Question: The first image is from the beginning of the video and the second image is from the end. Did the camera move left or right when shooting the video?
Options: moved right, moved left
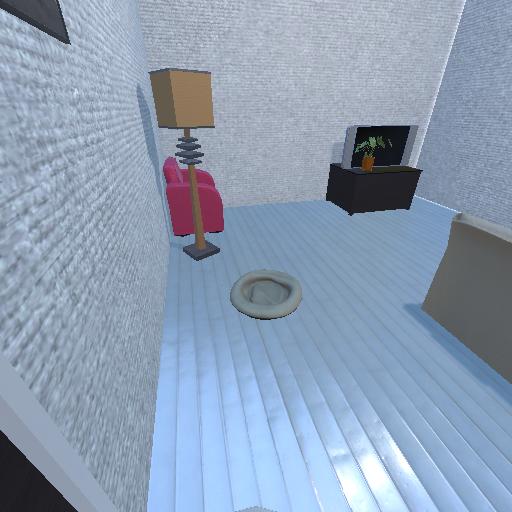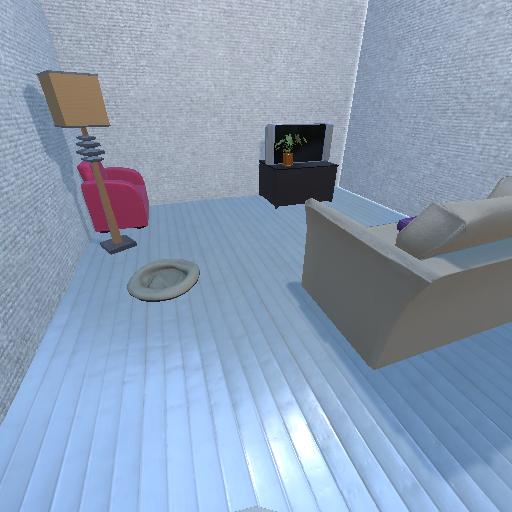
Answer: moved right